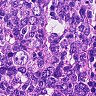
Metastatic tissue present: no